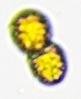
Label: Margalefidinium